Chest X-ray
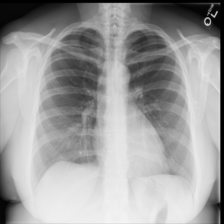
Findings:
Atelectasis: negative
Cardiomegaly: negative
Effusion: negative
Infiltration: negative
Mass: negative
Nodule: negative
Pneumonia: negative
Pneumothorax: negative
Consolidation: negative
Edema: negative
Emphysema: negative
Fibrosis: negative
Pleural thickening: negative
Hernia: negative